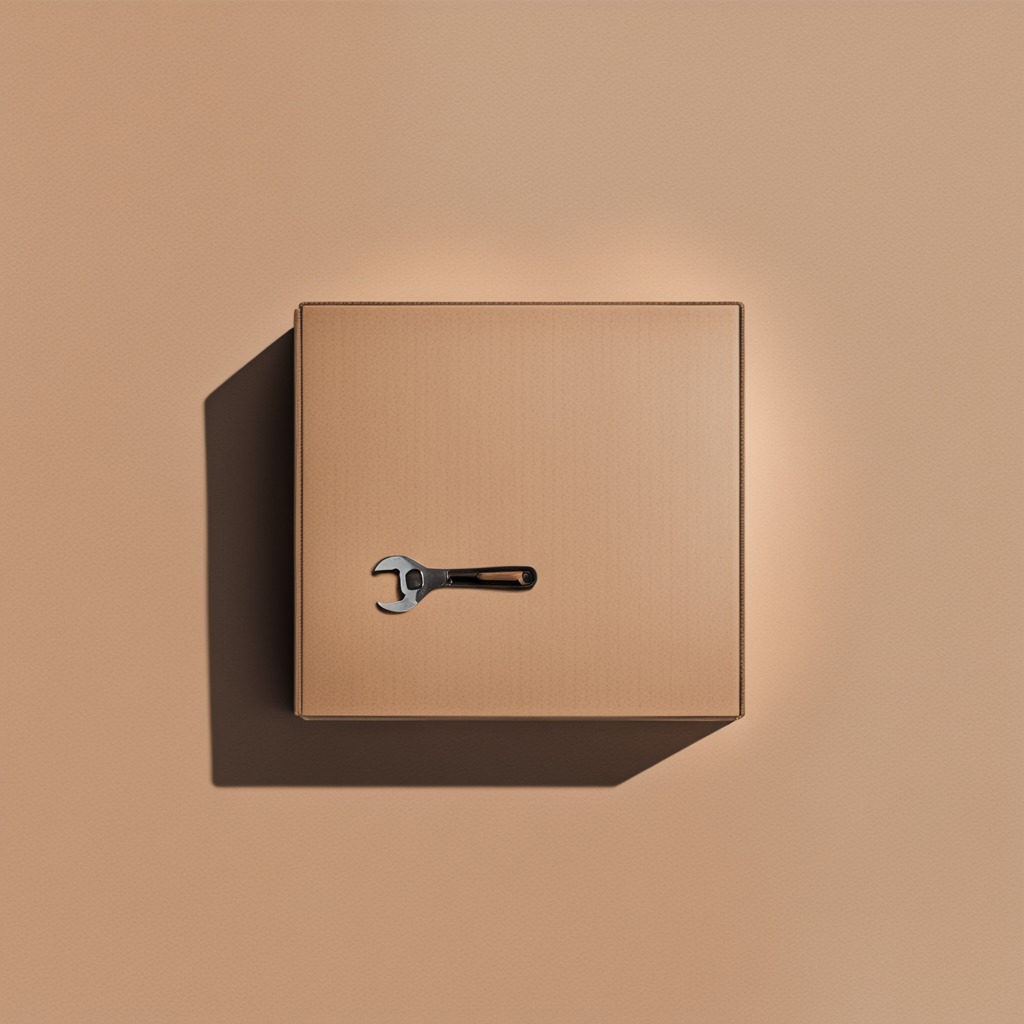
An wrench is lying on the clean dry cardboard box surface in an outdoor workshop during daytime bright natural light soft shadows slightly creased but